Milling tool wear sample.
Tool blade image: 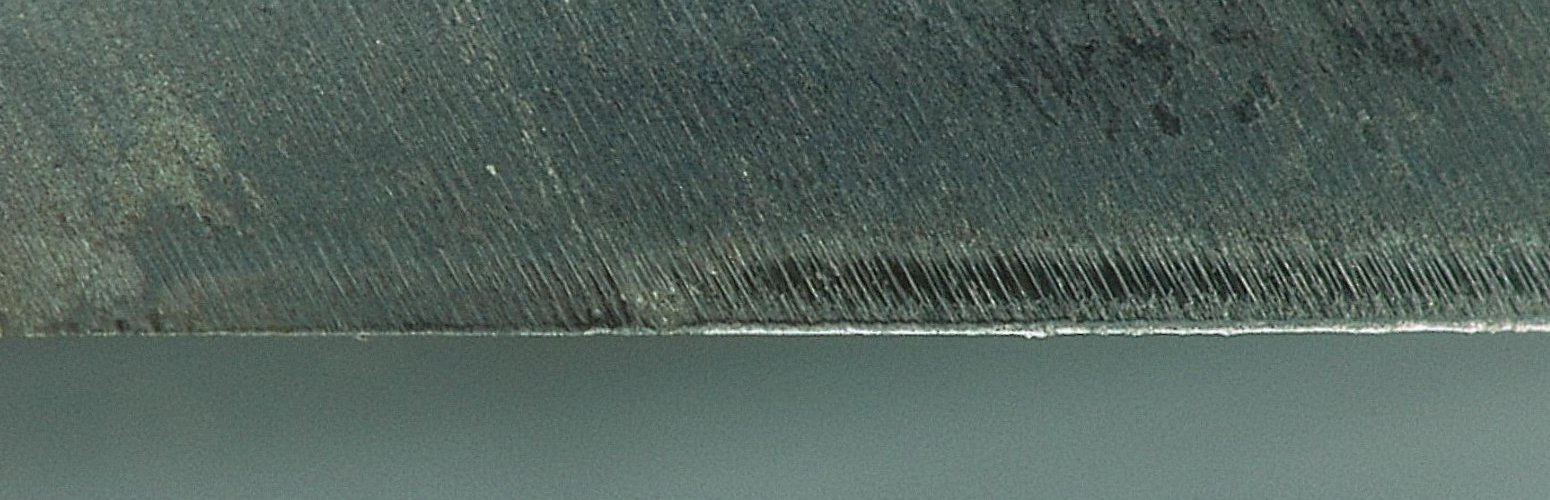
Chip image: 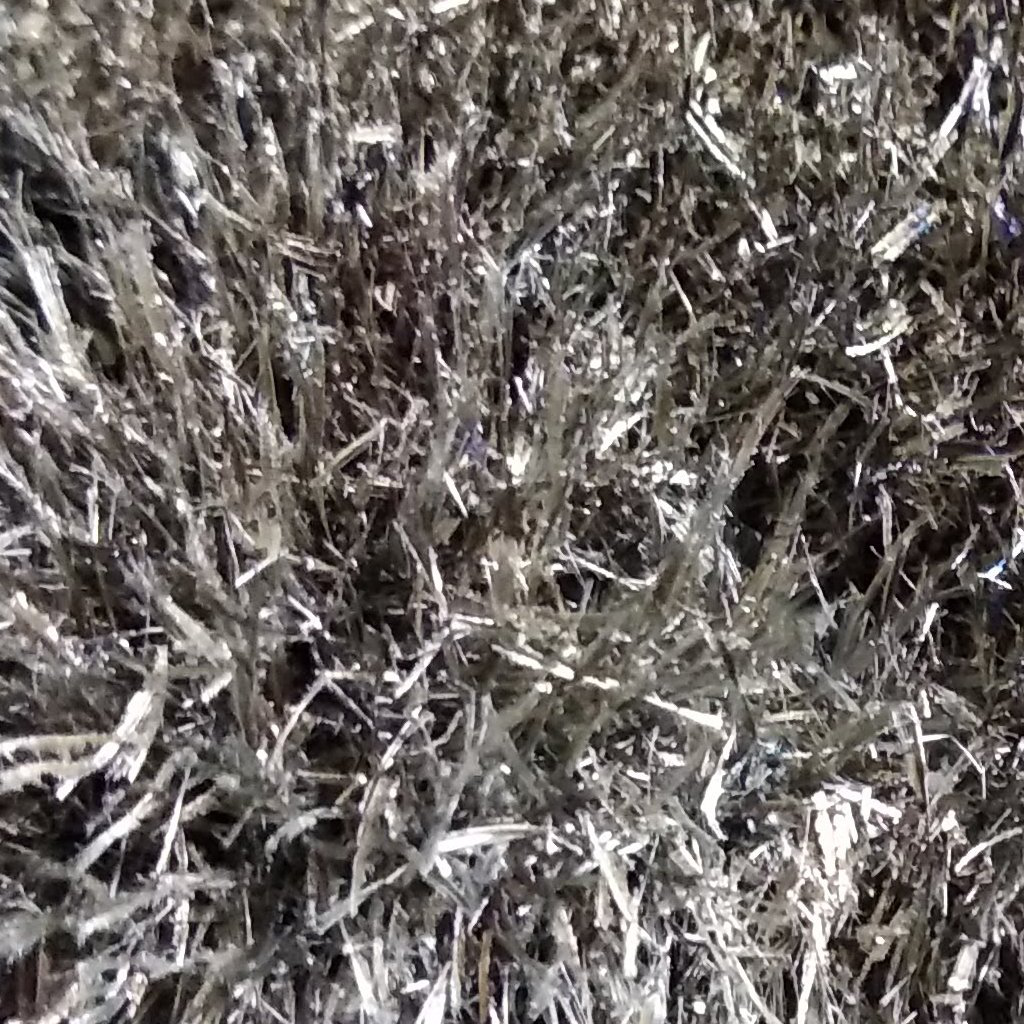
Workpiece image: 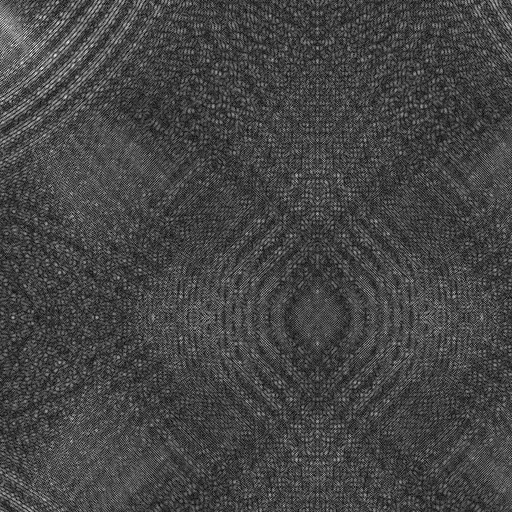
Tool wear state: sharp
Gaps: 0
Flank wear: 36.21
Overhang: 14
Force-signal Mel-spectrograms (X, Y, Z axes): 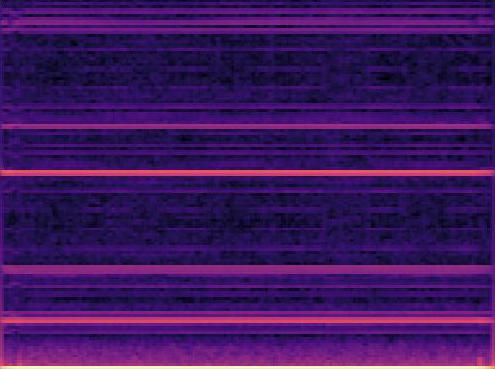 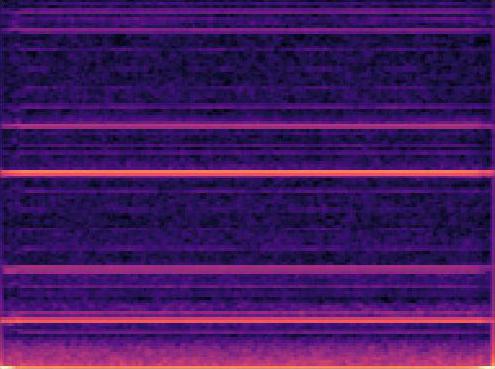 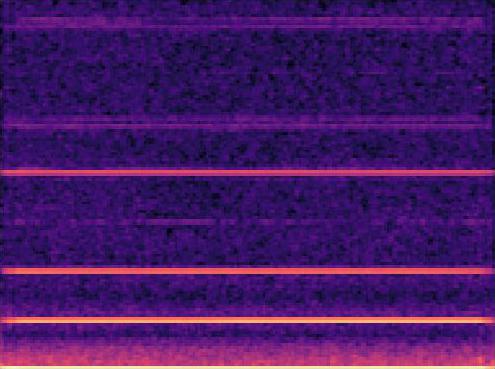
Force-signal scalograms (X, Y, Z axes): 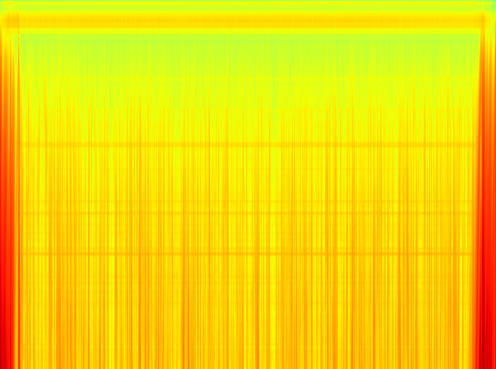 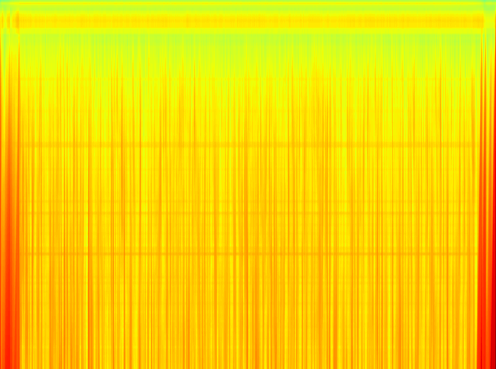 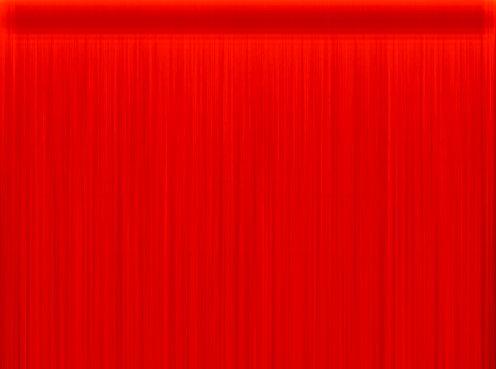
Force phase: initial_break_in_wear